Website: apple-inc
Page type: payment
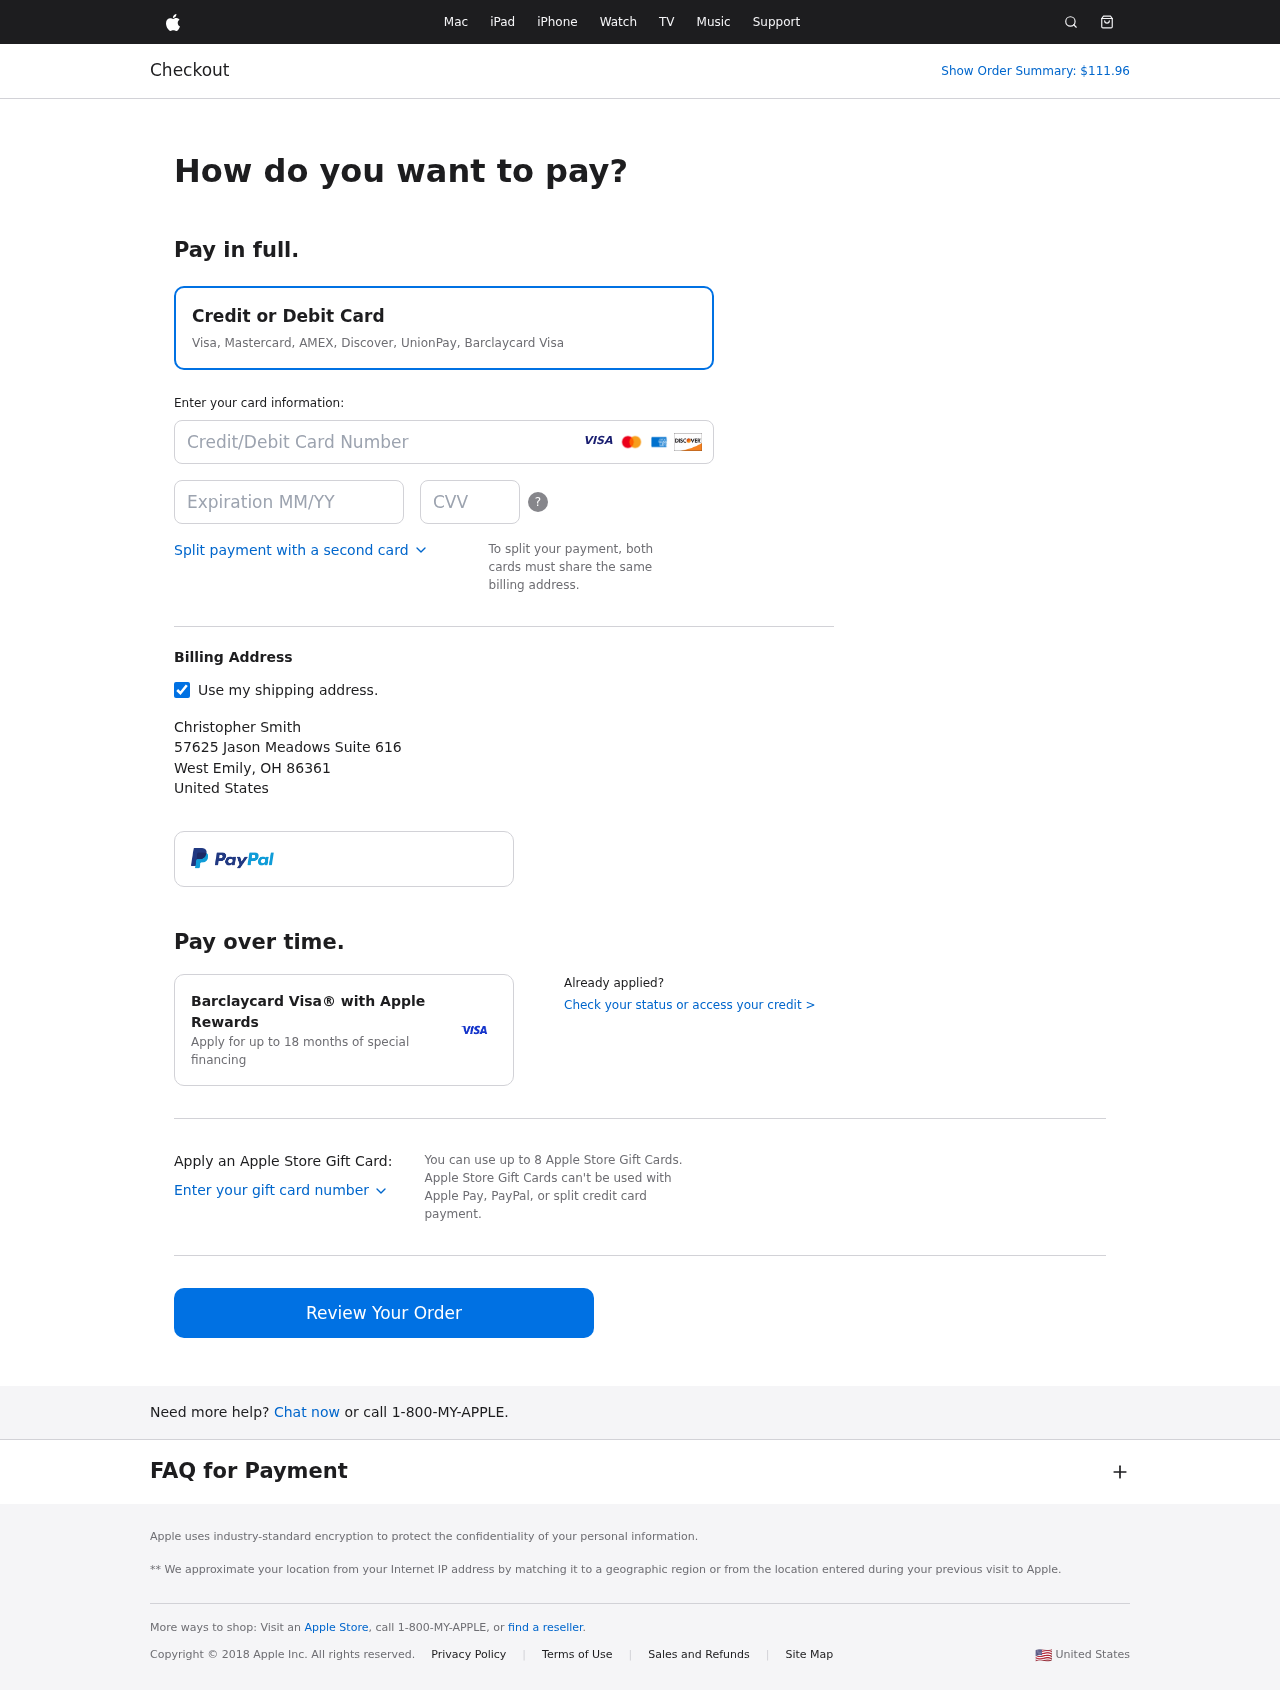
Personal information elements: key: PII_CARD_CVV
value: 9338
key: PII_CARD_EXPIRY
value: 07/27
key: PII_CARD_NUMBER
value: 3756 4170 4416 591
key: PII_CITY
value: West Emily
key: PII_COUNTRY
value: United States
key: PII_FULLNAME
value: Christopher Smith
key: PII_POSTCODE
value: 86361
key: PII_STATE_ABBR
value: OH
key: PII_STREET
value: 57625 Jason Meadows Suite 616
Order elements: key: ORDER_TOTAL
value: Show Order Summary: $111.96